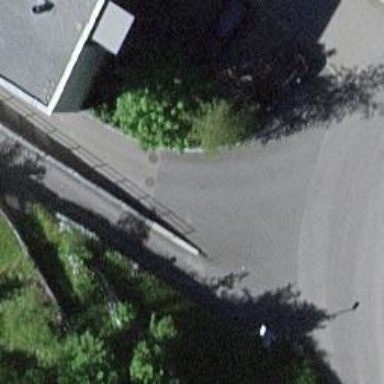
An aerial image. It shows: Retaining wall.